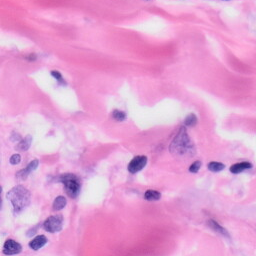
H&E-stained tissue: Skin